Interaction volume radius: 10 \u00c5
Interaction volume height: 25 \u00c5
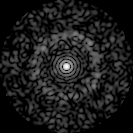
Disorder parameter: 0.834